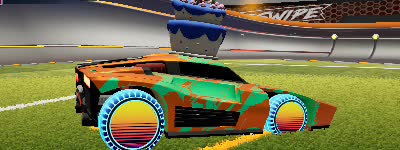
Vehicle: breakout